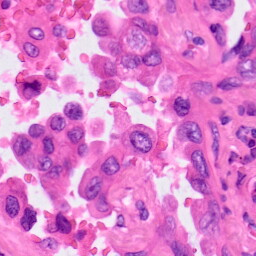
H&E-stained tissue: Lung